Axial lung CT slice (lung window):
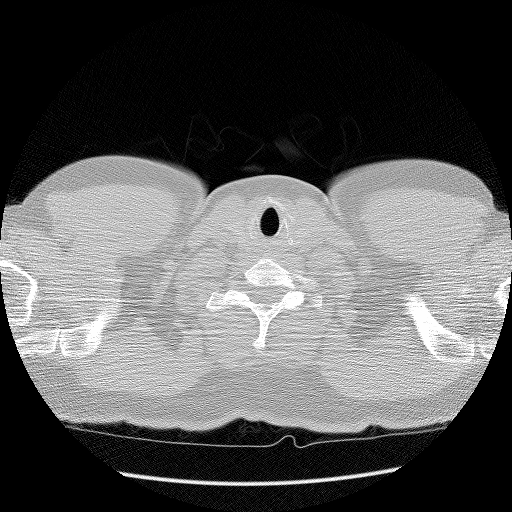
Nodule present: no